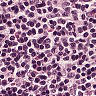
Metastatic tissue present: no